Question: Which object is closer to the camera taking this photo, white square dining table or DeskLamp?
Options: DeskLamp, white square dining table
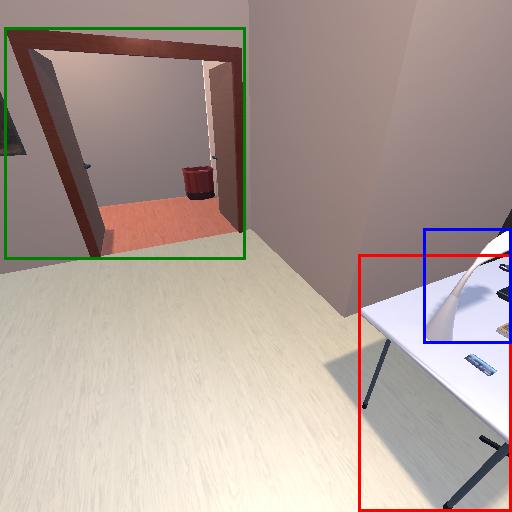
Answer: DeskLamp